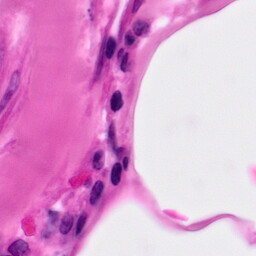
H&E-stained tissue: Pancreatic